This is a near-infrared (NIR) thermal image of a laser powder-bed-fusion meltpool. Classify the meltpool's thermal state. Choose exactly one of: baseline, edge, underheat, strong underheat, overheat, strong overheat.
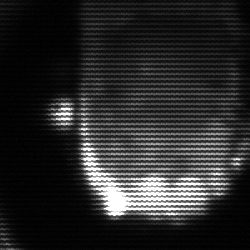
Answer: baseline